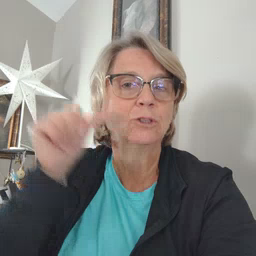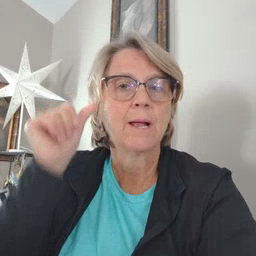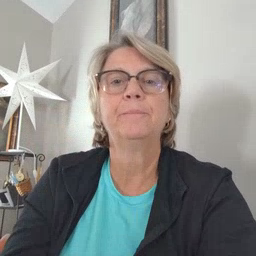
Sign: yesterday